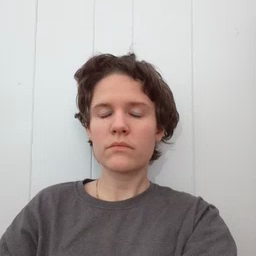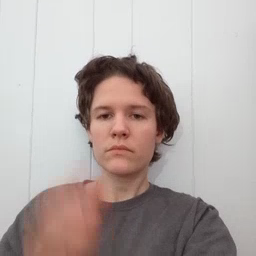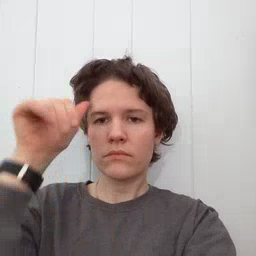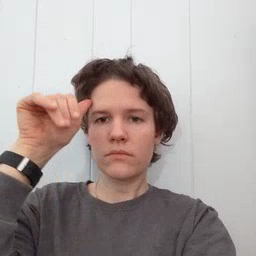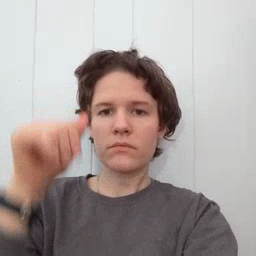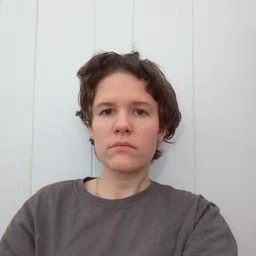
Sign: donkey